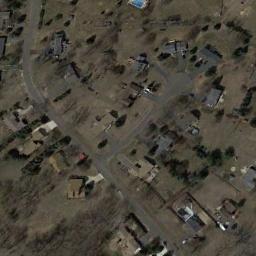
Label: residential